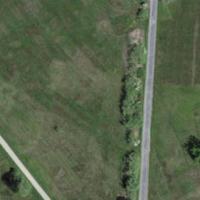
EUNIS habitat code: 16
Species observed at this site:
Crepis paludosa
Falco tinnunculus
Gryllus campestris